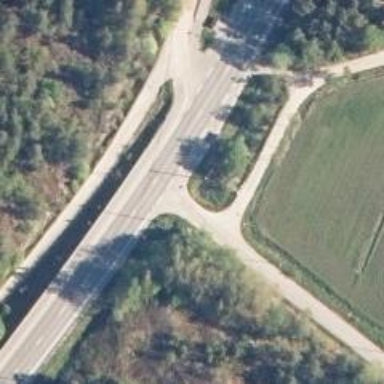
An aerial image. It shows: Asphalt surface on bridge.